Question: I am using phpexcel to open excel file. I am having a problem with it.
This is my excel 's file

We can see in it: cell H4 have function VLOOKUP, but it have link to another sheet. But at now link to C:... is wrong, and I want to get number 37512 (that is cache data because we can't recalculate that function now.). I tried to use with getCalculatedValue, but that function recalculate. How can I can get it?
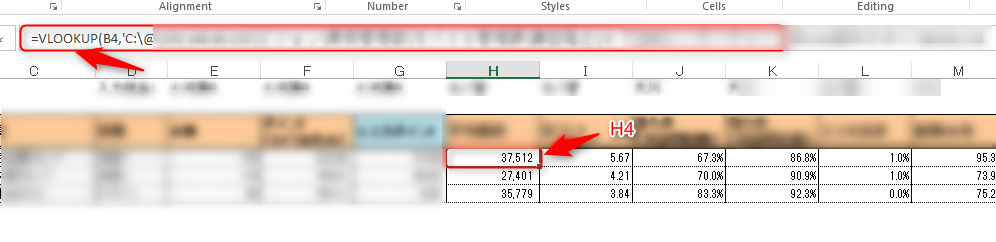
Answer: This is answer automatic be generate. You can't load cache.